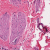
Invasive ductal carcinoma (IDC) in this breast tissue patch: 0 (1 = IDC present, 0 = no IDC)